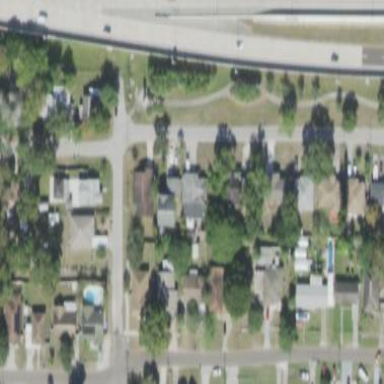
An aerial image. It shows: Single-family residential area.